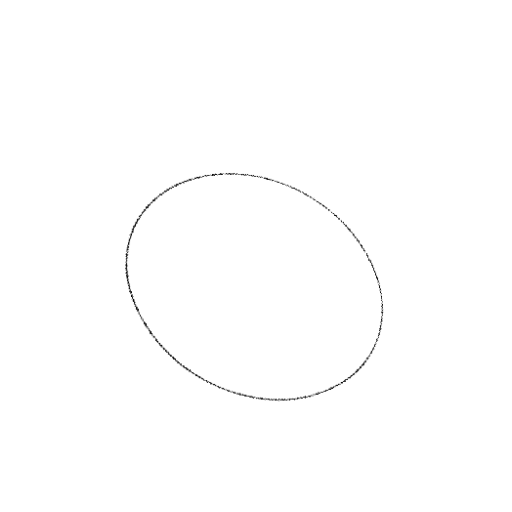
Crossing number: 0